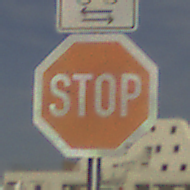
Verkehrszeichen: Stop
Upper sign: RichtungsangabeDurchPfeile9
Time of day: MorningAfternoon
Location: Outdoor (Suburban)
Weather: PartlyCloudy
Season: NotSpecified
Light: Natural